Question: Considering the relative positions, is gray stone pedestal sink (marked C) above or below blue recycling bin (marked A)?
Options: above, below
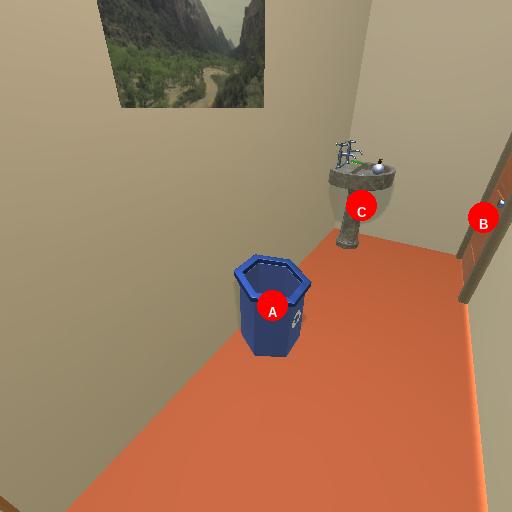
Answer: above